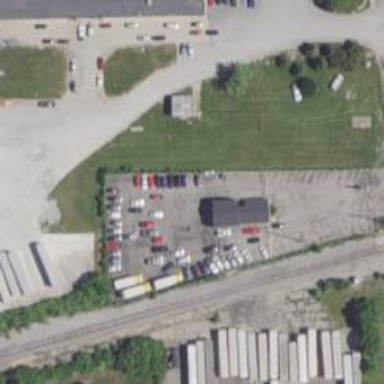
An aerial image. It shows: Parking area.